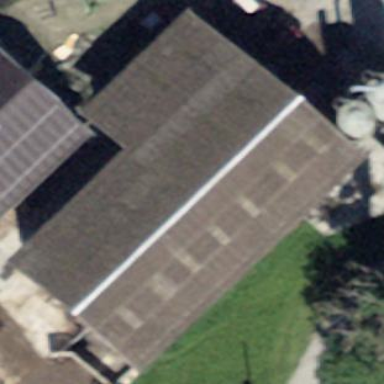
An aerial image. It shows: Building with gabled roof.